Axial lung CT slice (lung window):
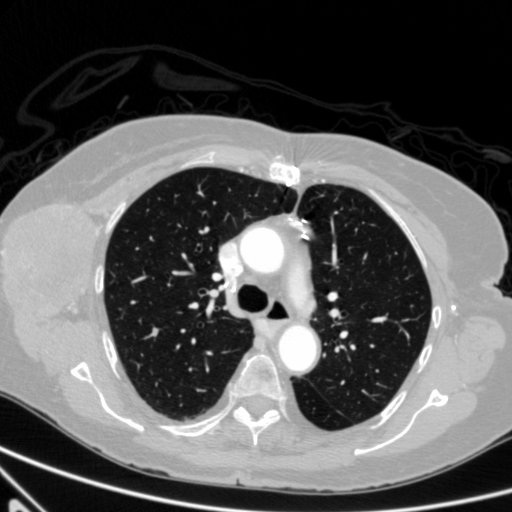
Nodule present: no